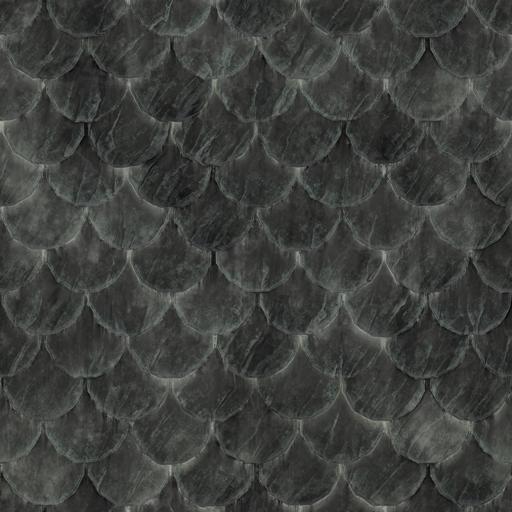
Tags: clean roofing tiles round slate tiled